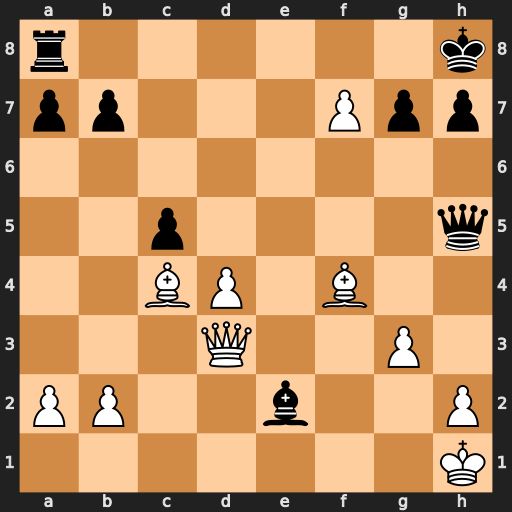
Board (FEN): r6k/pp3Ppp/8/2p4q/2BP1B2/3Q2P1/PP2b2P/7K
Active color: w
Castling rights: -
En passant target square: -
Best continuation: Qxe2 Qxe2 Bxe2